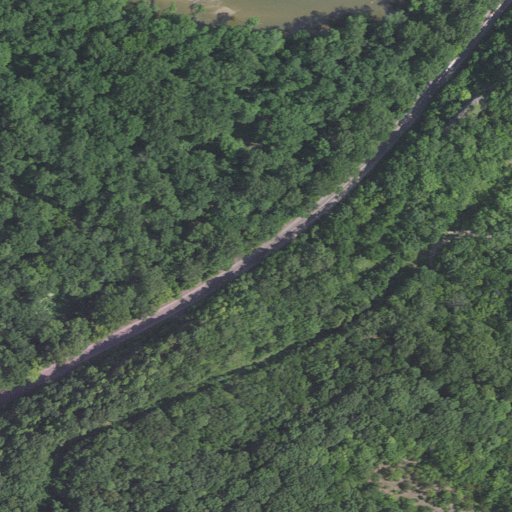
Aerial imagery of valley in Missouri named Mincke Hollow containing deciduous forest, woody wetlands, mixed forest, and open water